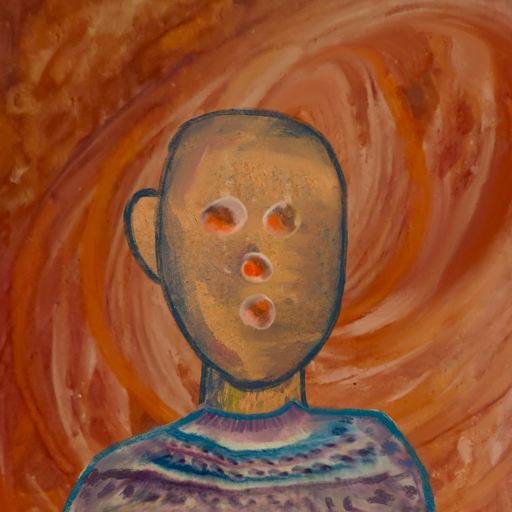
Background: Pious_Lady, Head And Neck Front: In_The_Sun, Face Front: Rupkatha, Bust: HillGirl, Hair Front: Blank, Head Accessory: Blank, Second Necklace: Blank, Necklace: Blank, Baby: Blank